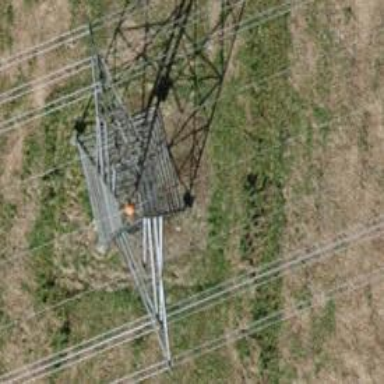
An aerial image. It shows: Power tower.